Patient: sex M, age 74
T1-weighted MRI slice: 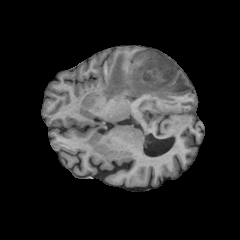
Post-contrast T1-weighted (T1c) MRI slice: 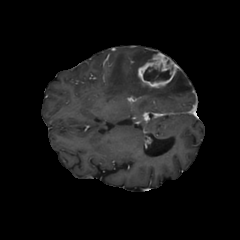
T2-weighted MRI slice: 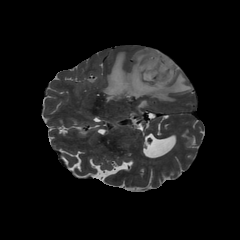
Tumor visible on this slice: yes
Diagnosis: Glioblastoma, IDH-wildtype
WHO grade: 4